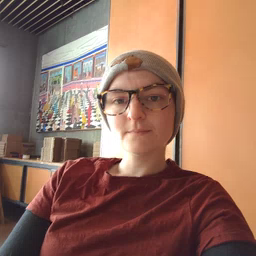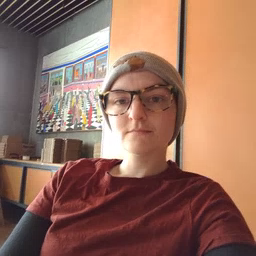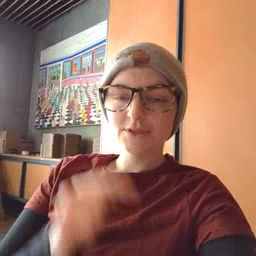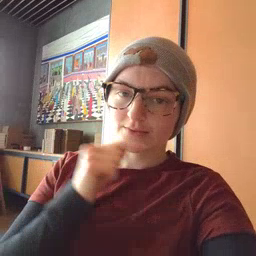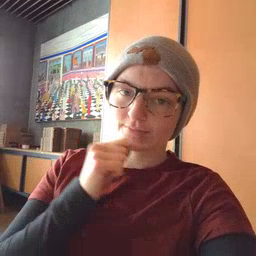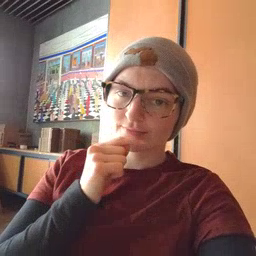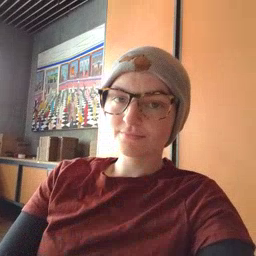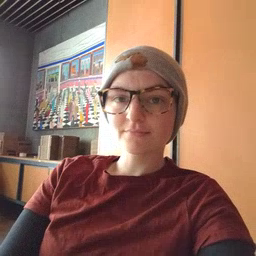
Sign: toothbrush